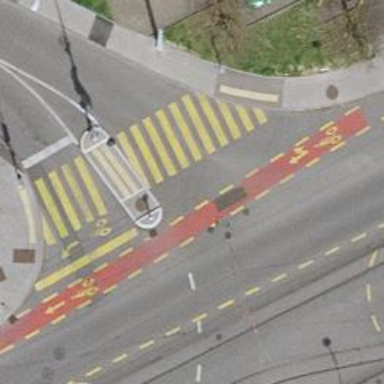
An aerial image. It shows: Road crossing with traffic signals and pedestrian island.